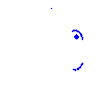
Particle: kaon